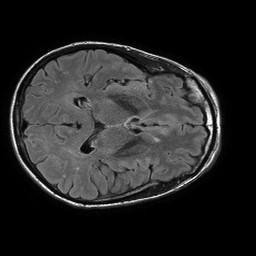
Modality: FLAIR
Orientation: axial
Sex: female
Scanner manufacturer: philips
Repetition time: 11 s
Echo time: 0.125 s